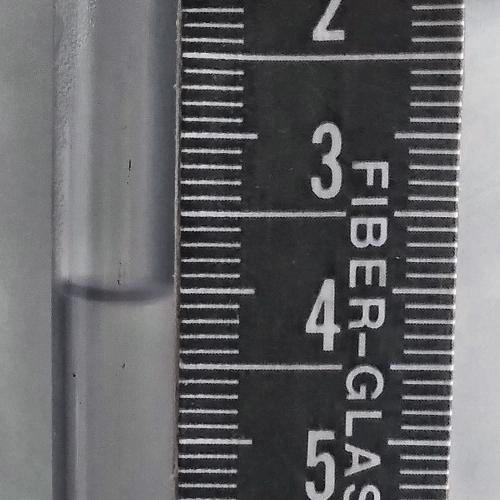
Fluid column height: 4.0 cm